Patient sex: M
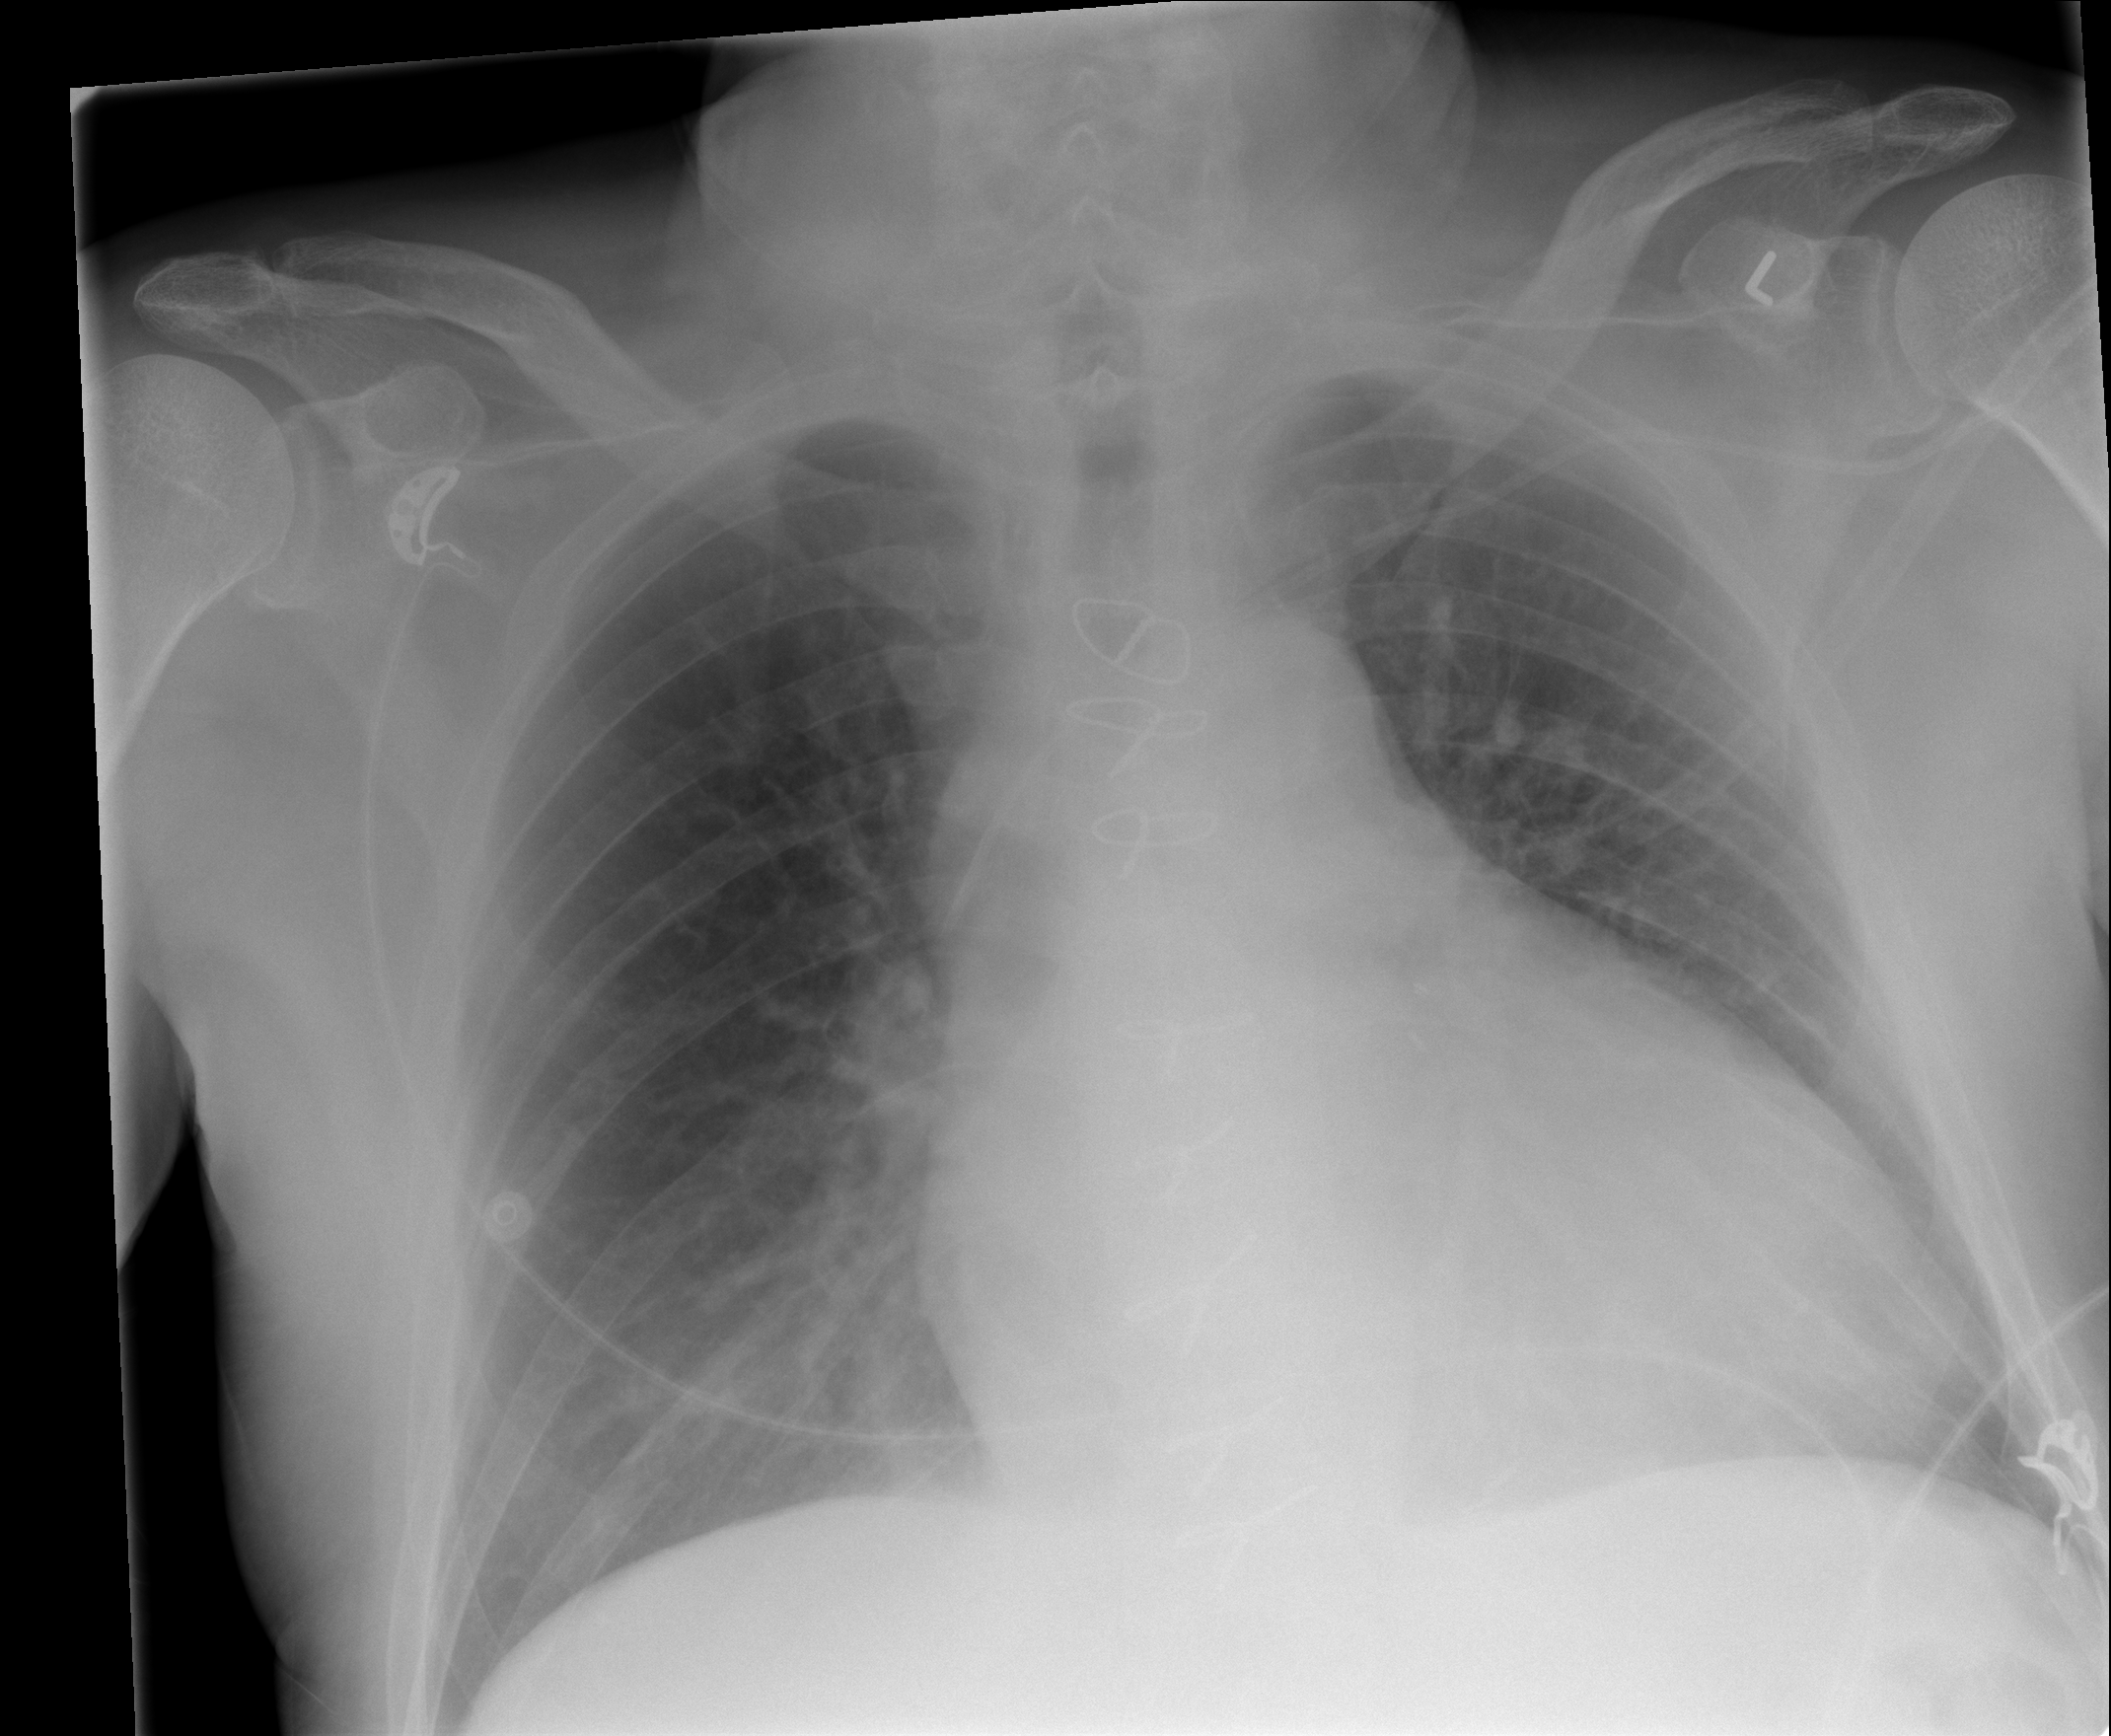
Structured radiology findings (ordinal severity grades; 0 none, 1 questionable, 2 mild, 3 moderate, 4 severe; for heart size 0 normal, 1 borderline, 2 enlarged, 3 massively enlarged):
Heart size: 2
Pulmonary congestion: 0
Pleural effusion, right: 0
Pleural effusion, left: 0
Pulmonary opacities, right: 0
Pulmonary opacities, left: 0
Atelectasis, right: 1
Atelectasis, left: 0